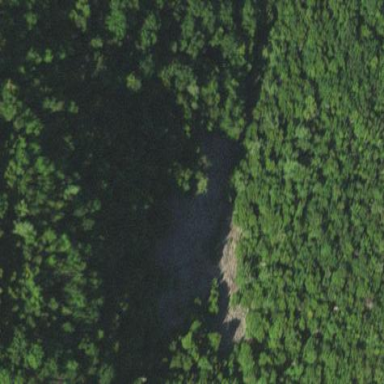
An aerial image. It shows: Natural scree.